Brain MRI, t2w sequence, axial 2D slice.
Patient: age 26, sex F, weight 90 kg, height 1.9 m
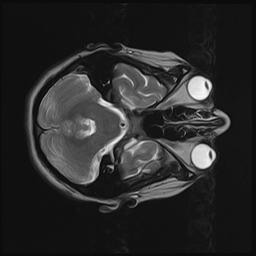